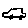
Label: car